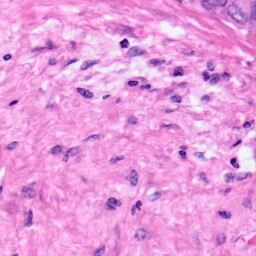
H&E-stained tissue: Pancreatic